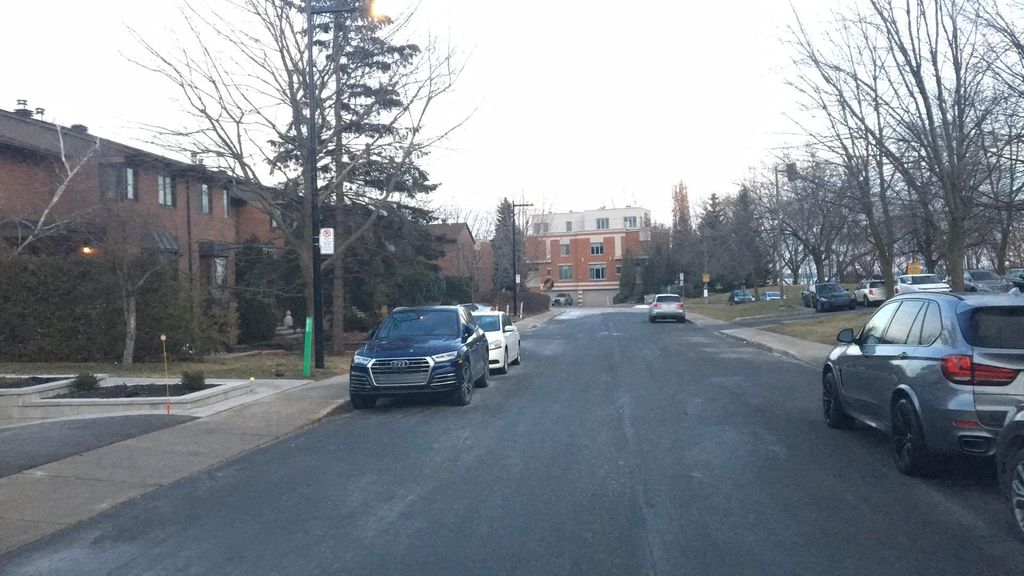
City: montreal